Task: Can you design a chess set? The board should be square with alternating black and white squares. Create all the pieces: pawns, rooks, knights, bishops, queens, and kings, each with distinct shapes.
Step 4594:
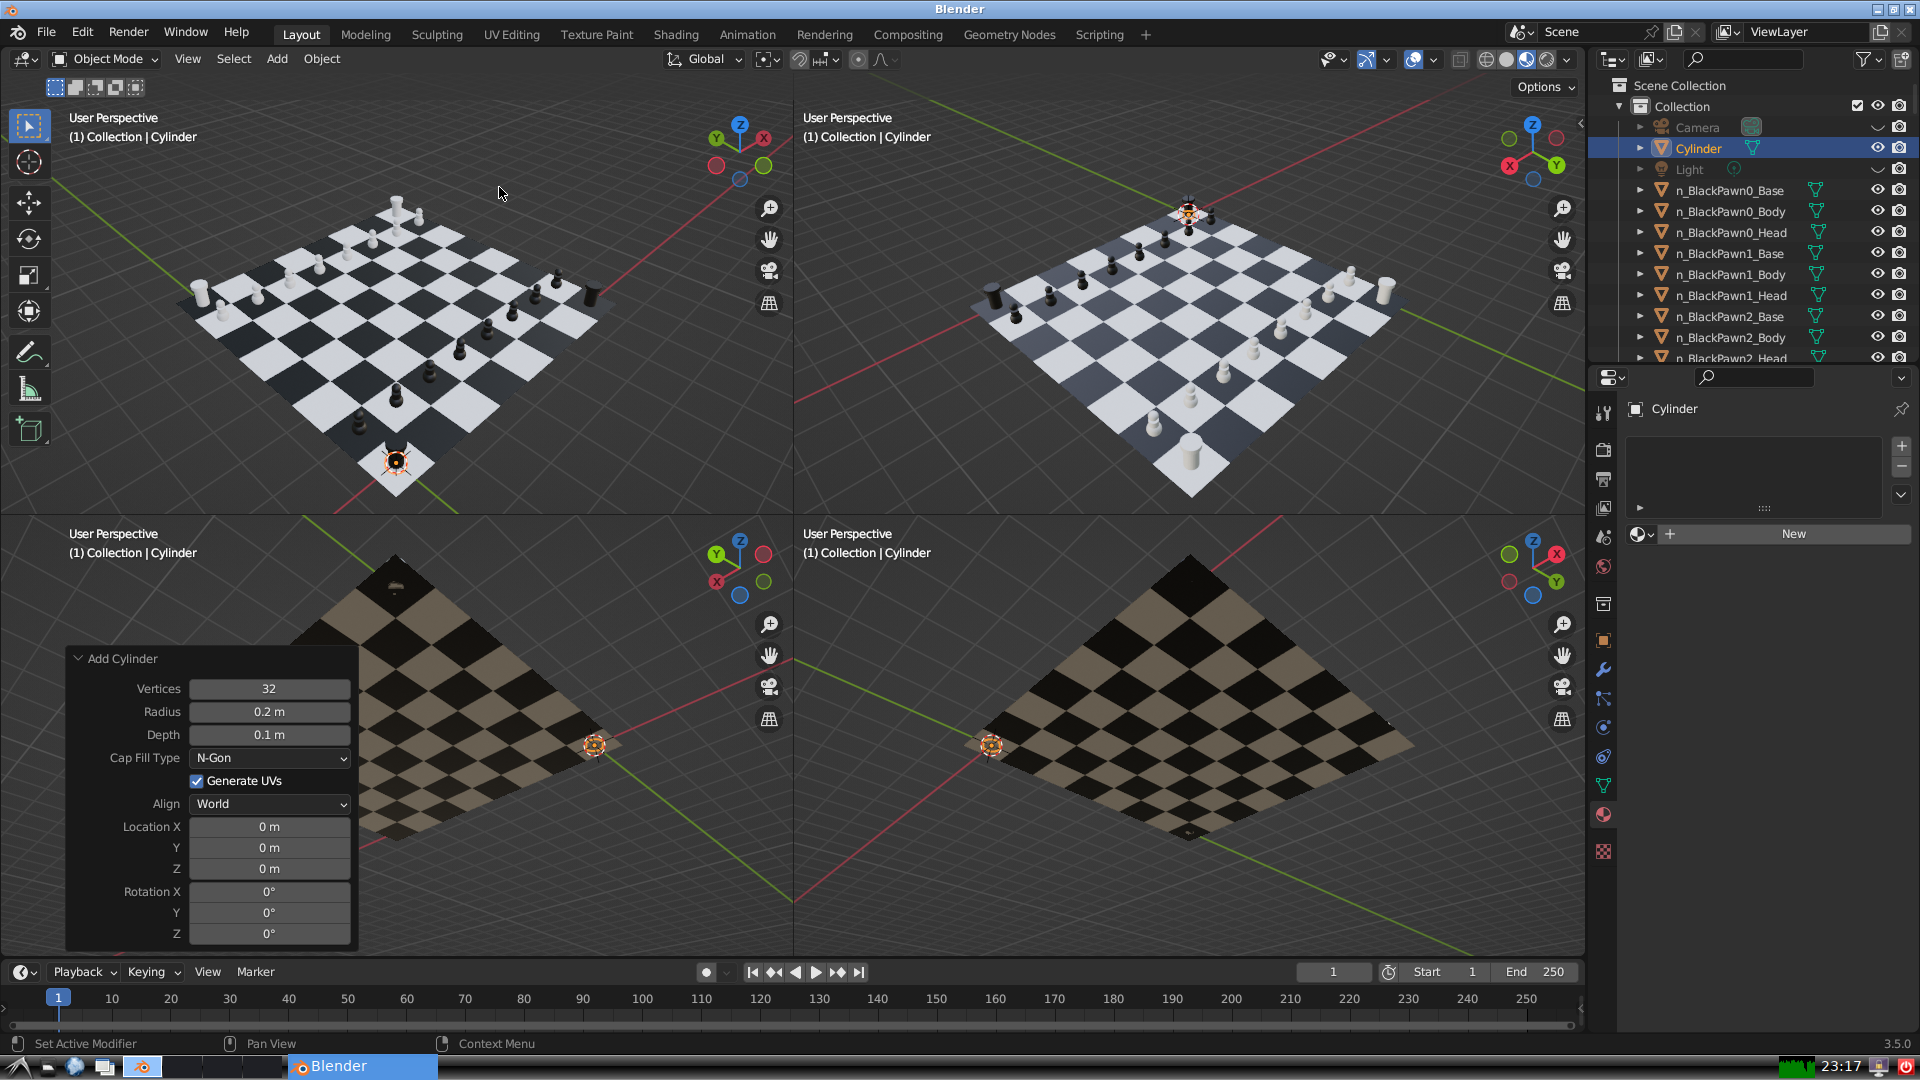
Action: {"mouse_move": [270, 708]}